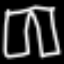
Label: pants